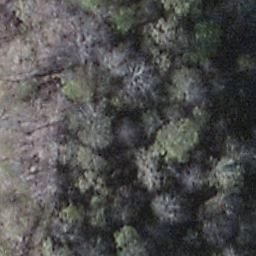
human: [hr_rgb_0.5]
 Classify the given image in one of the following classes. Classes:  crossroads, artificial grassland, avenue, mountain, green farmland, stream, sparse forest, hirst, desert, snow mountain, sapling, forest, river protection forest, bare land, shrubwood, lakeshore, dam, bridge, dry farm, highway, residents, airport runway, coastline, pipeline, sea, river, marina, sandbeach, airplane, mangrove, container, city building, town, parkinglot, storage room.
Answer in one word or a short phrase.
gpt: shrubwood